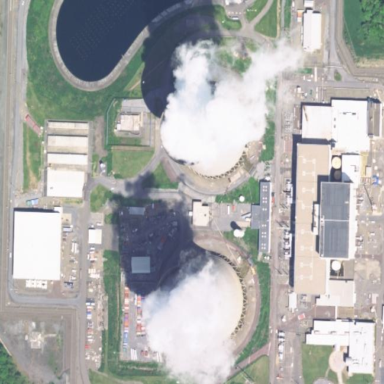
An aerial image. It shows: Industrial area featuring nuclear power plant.